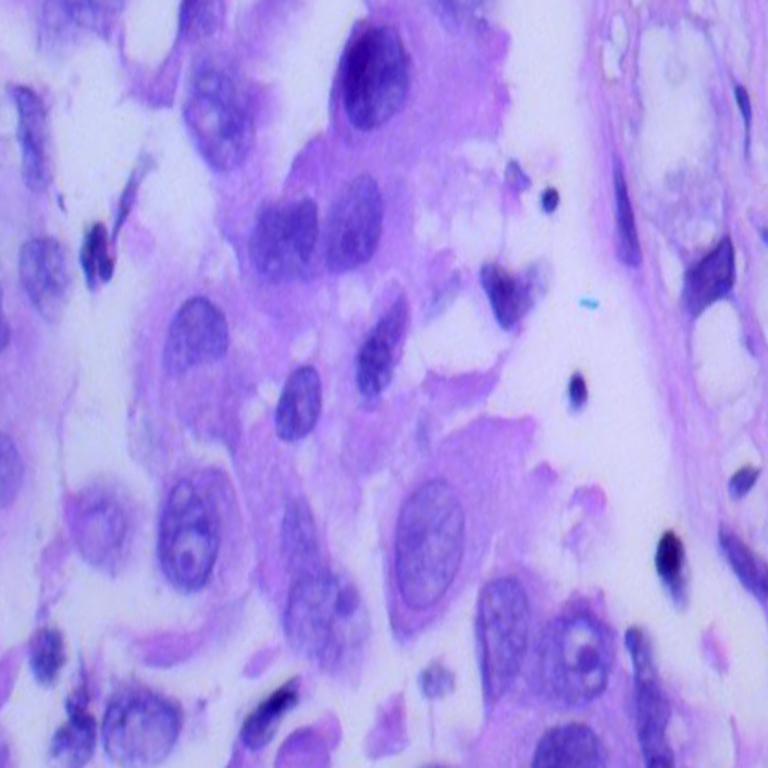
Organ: lung
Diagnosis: adenocarcinomas